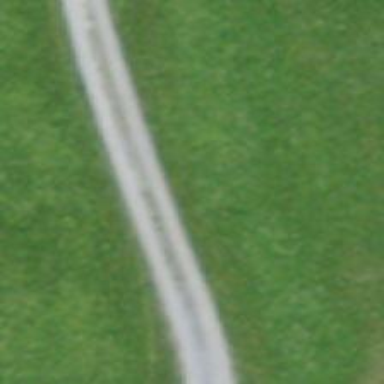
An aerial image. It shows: Track with grade 2 gravel surface.